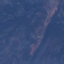
Land use / land cover: HerbaceousVegetation